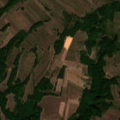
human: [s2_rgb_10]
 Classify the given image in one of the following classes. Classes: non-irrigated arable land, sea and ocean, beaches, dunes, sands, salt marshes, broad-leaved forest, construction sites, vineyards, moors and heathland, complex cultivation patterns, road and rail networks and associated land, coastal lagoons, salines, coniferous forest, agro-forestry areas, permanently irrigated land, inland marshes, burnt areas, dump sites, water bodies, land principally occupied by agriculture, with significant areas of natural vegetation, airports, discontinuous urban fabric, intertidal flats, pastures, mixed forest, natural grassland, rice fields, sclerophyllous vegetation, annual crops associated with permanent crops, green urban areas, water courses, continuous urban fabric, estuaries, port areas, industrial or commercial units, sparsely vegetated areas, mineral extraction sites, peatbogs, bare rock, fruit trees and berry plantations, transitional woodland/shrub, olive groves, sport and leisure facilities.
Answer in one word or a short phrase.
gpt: land principally occupied by agriculture, with significant areas of natural vegetation, broad-leaved forest